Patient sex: M
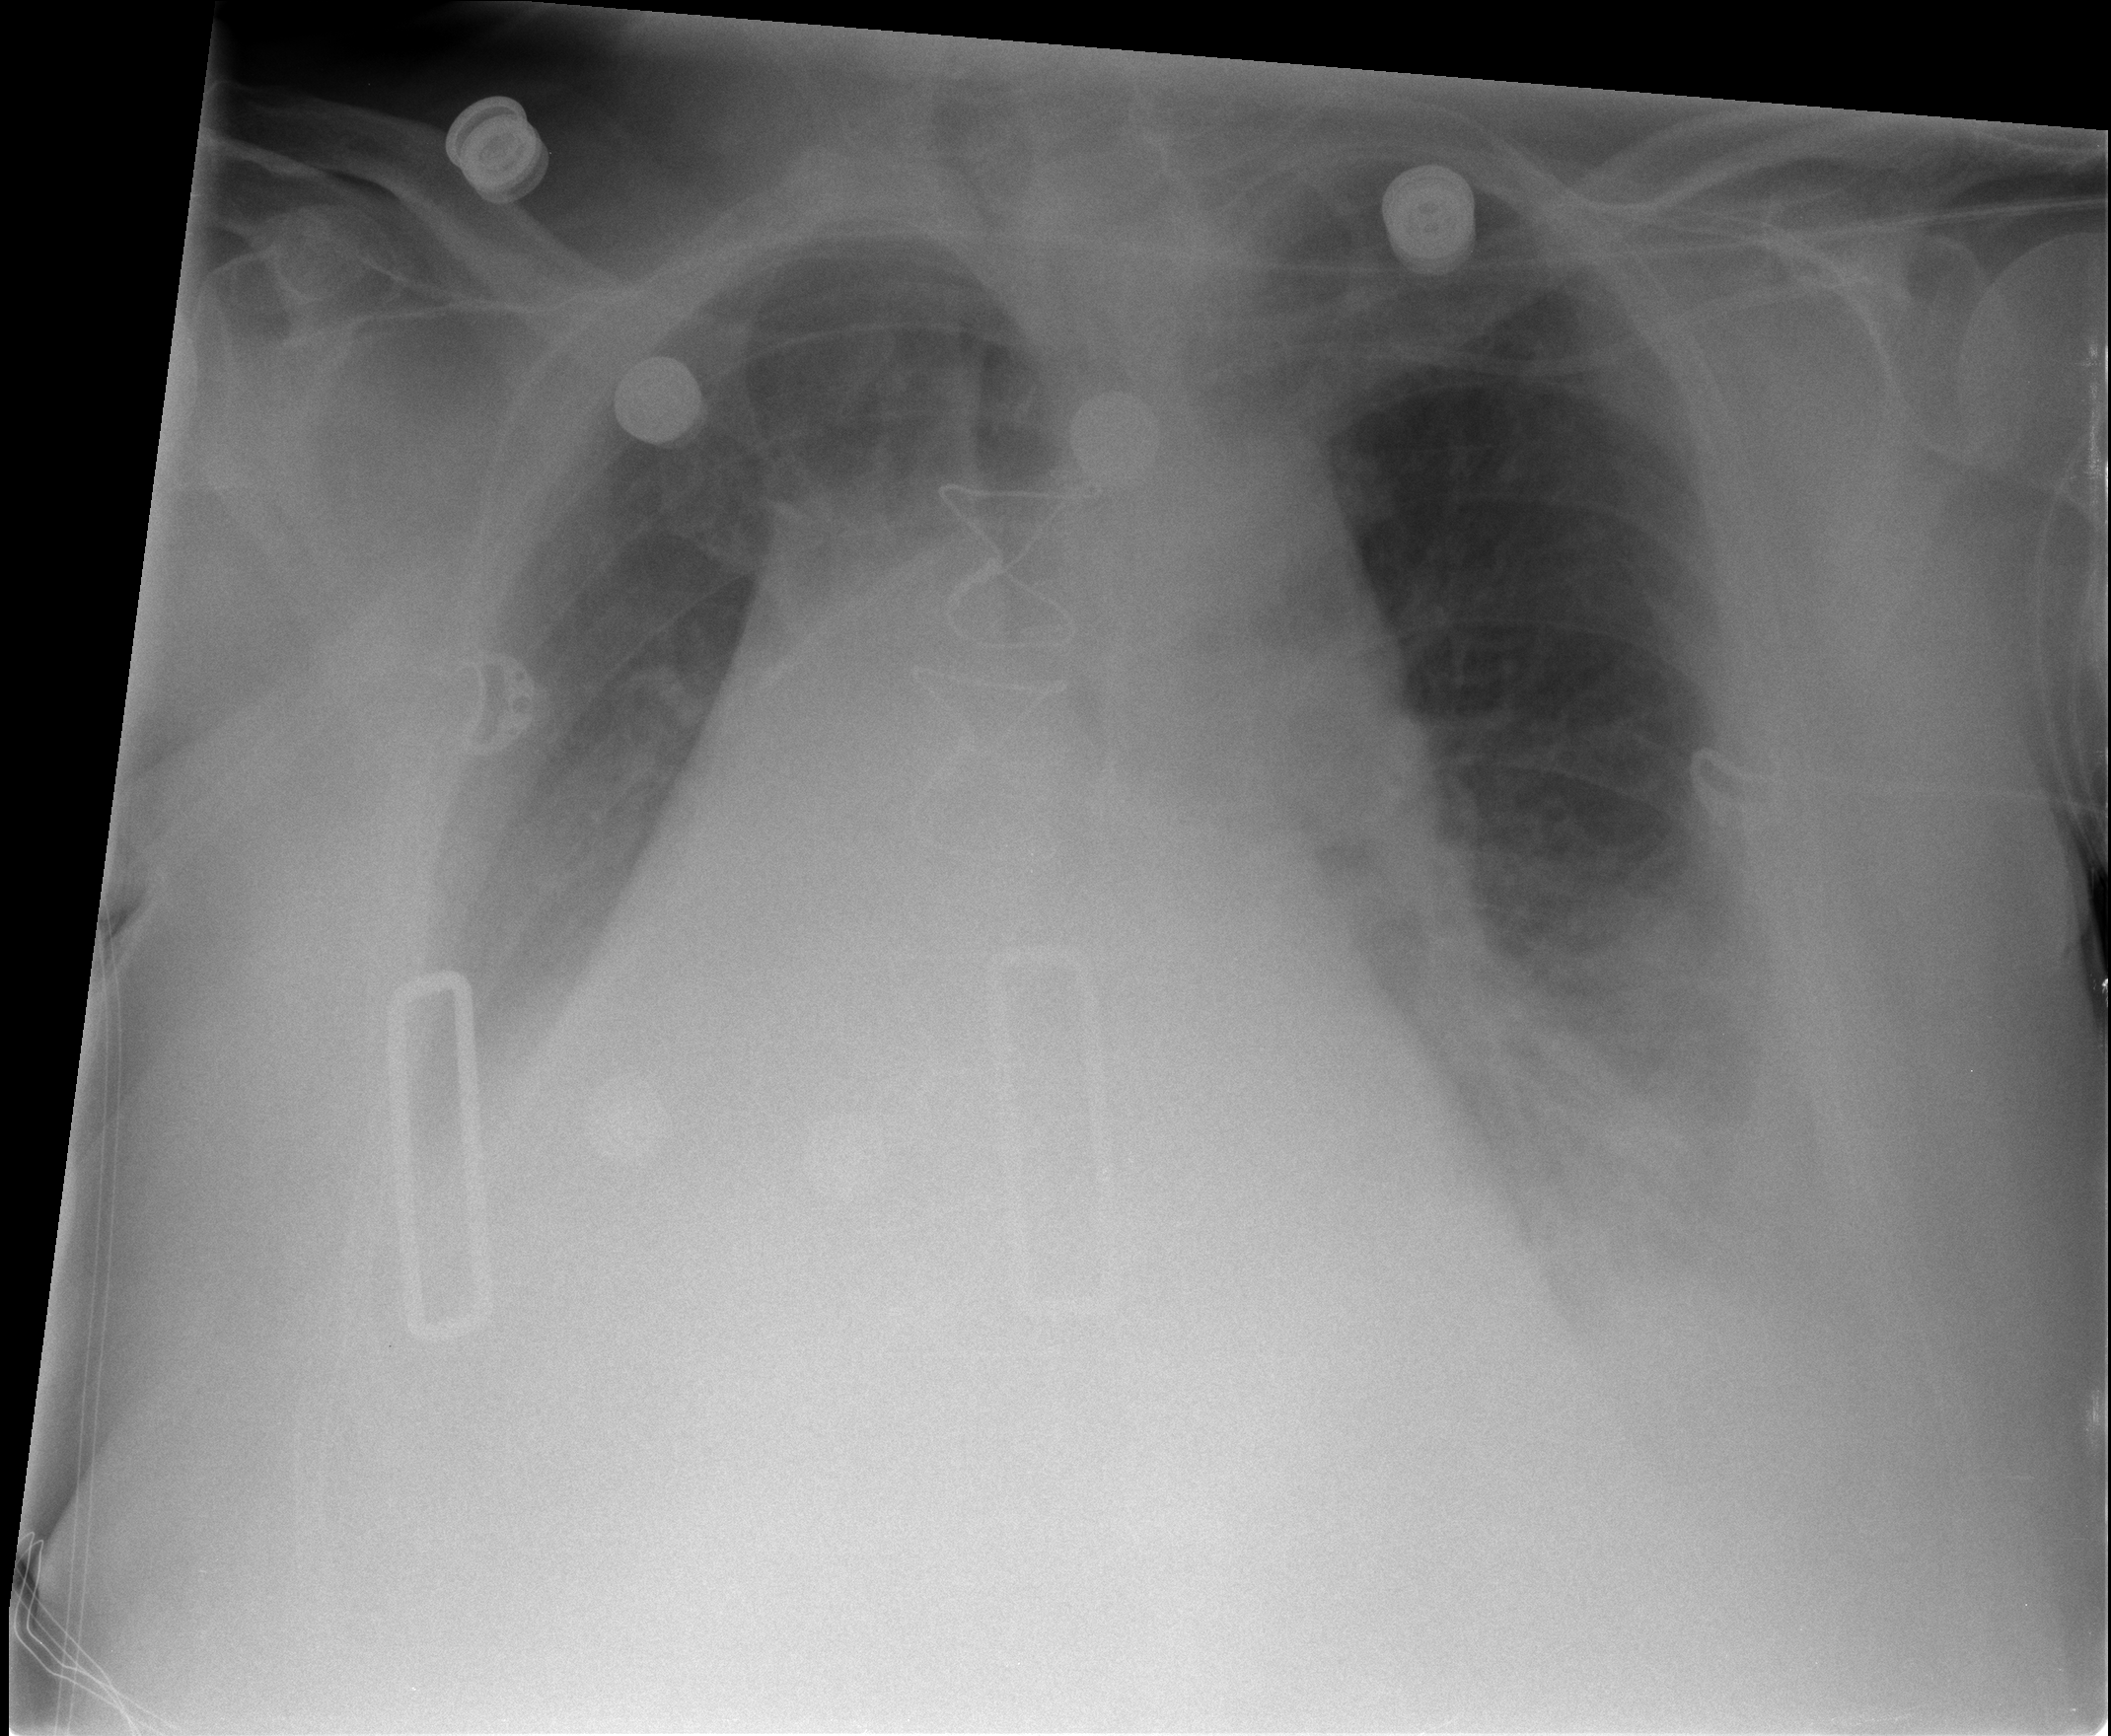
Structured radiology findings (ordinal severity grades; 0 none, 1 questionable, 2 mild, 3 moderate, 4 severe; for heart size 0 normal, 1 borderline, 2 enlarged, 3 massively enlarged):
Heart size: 2
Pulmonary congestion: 1
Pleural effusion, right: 2
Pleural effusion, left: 2
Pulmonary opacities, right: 0
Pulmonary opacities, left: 2
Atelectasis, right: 2
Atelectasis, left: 2